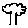
Label: tree